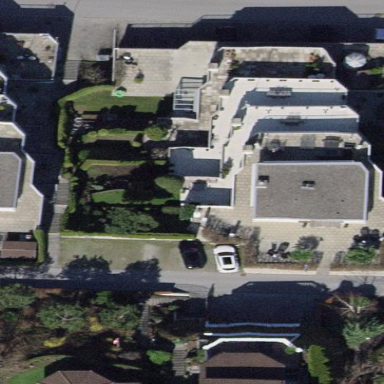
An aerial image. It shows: Residential building.